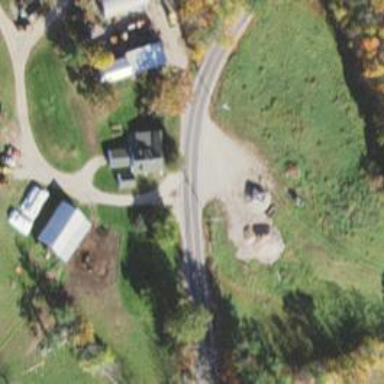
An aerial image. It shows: Driveway leading to service road.